Interaction volume radius: 5 \u00c5
Interaction volume height: 15 \u00c5
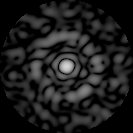
Disorder parameter: 0.8144